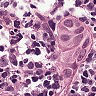
Metastatic tissue present: yes